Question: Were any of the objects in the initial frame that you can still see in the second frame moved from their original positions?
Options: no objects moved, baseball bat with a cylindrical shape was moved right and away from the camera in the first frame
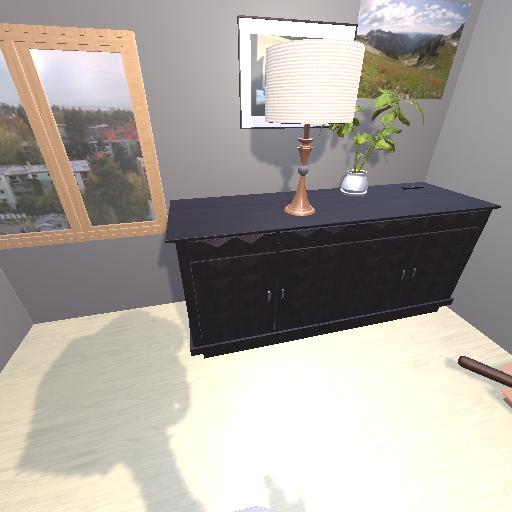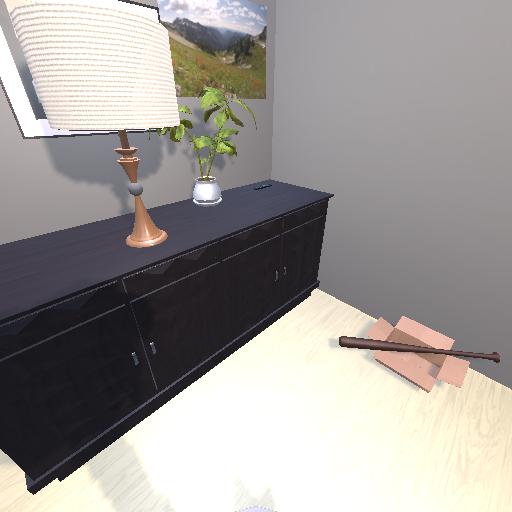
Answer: no objects moved